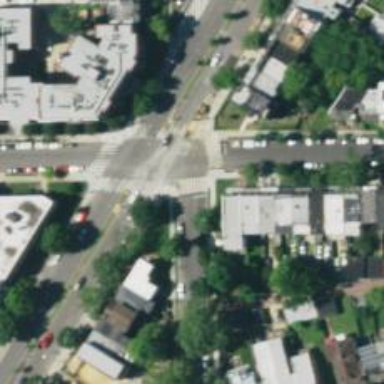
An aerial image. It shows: Road with stop sign and curved geometry.